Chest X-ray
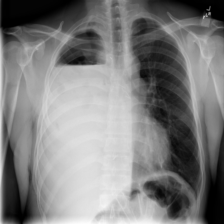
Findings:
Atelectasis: negative
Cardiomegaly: negative
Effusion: negative
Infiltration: positive
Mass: positive
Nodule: negative
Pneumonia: negative
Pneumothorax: negative
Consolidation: negative
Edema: negative
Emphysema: negative
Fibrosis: negative
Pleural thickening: negative
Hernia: negative